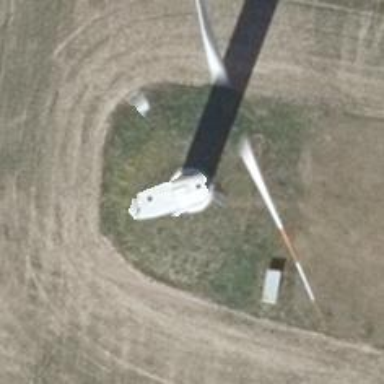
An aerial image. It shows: Wind power generator employing wind turbines.